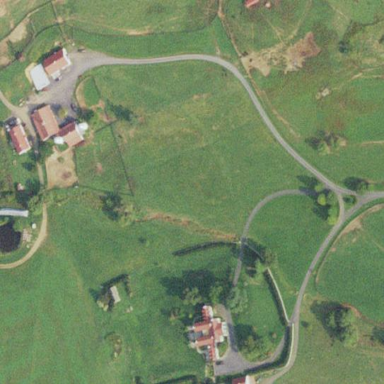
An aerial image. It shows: Farmyard area.